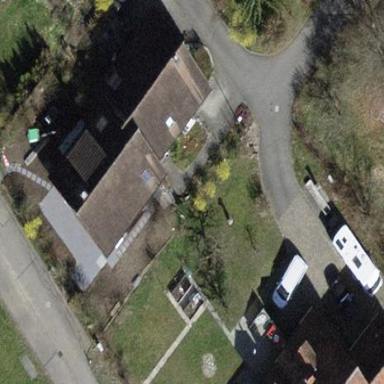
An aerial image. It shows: Terrace building.